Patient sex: M
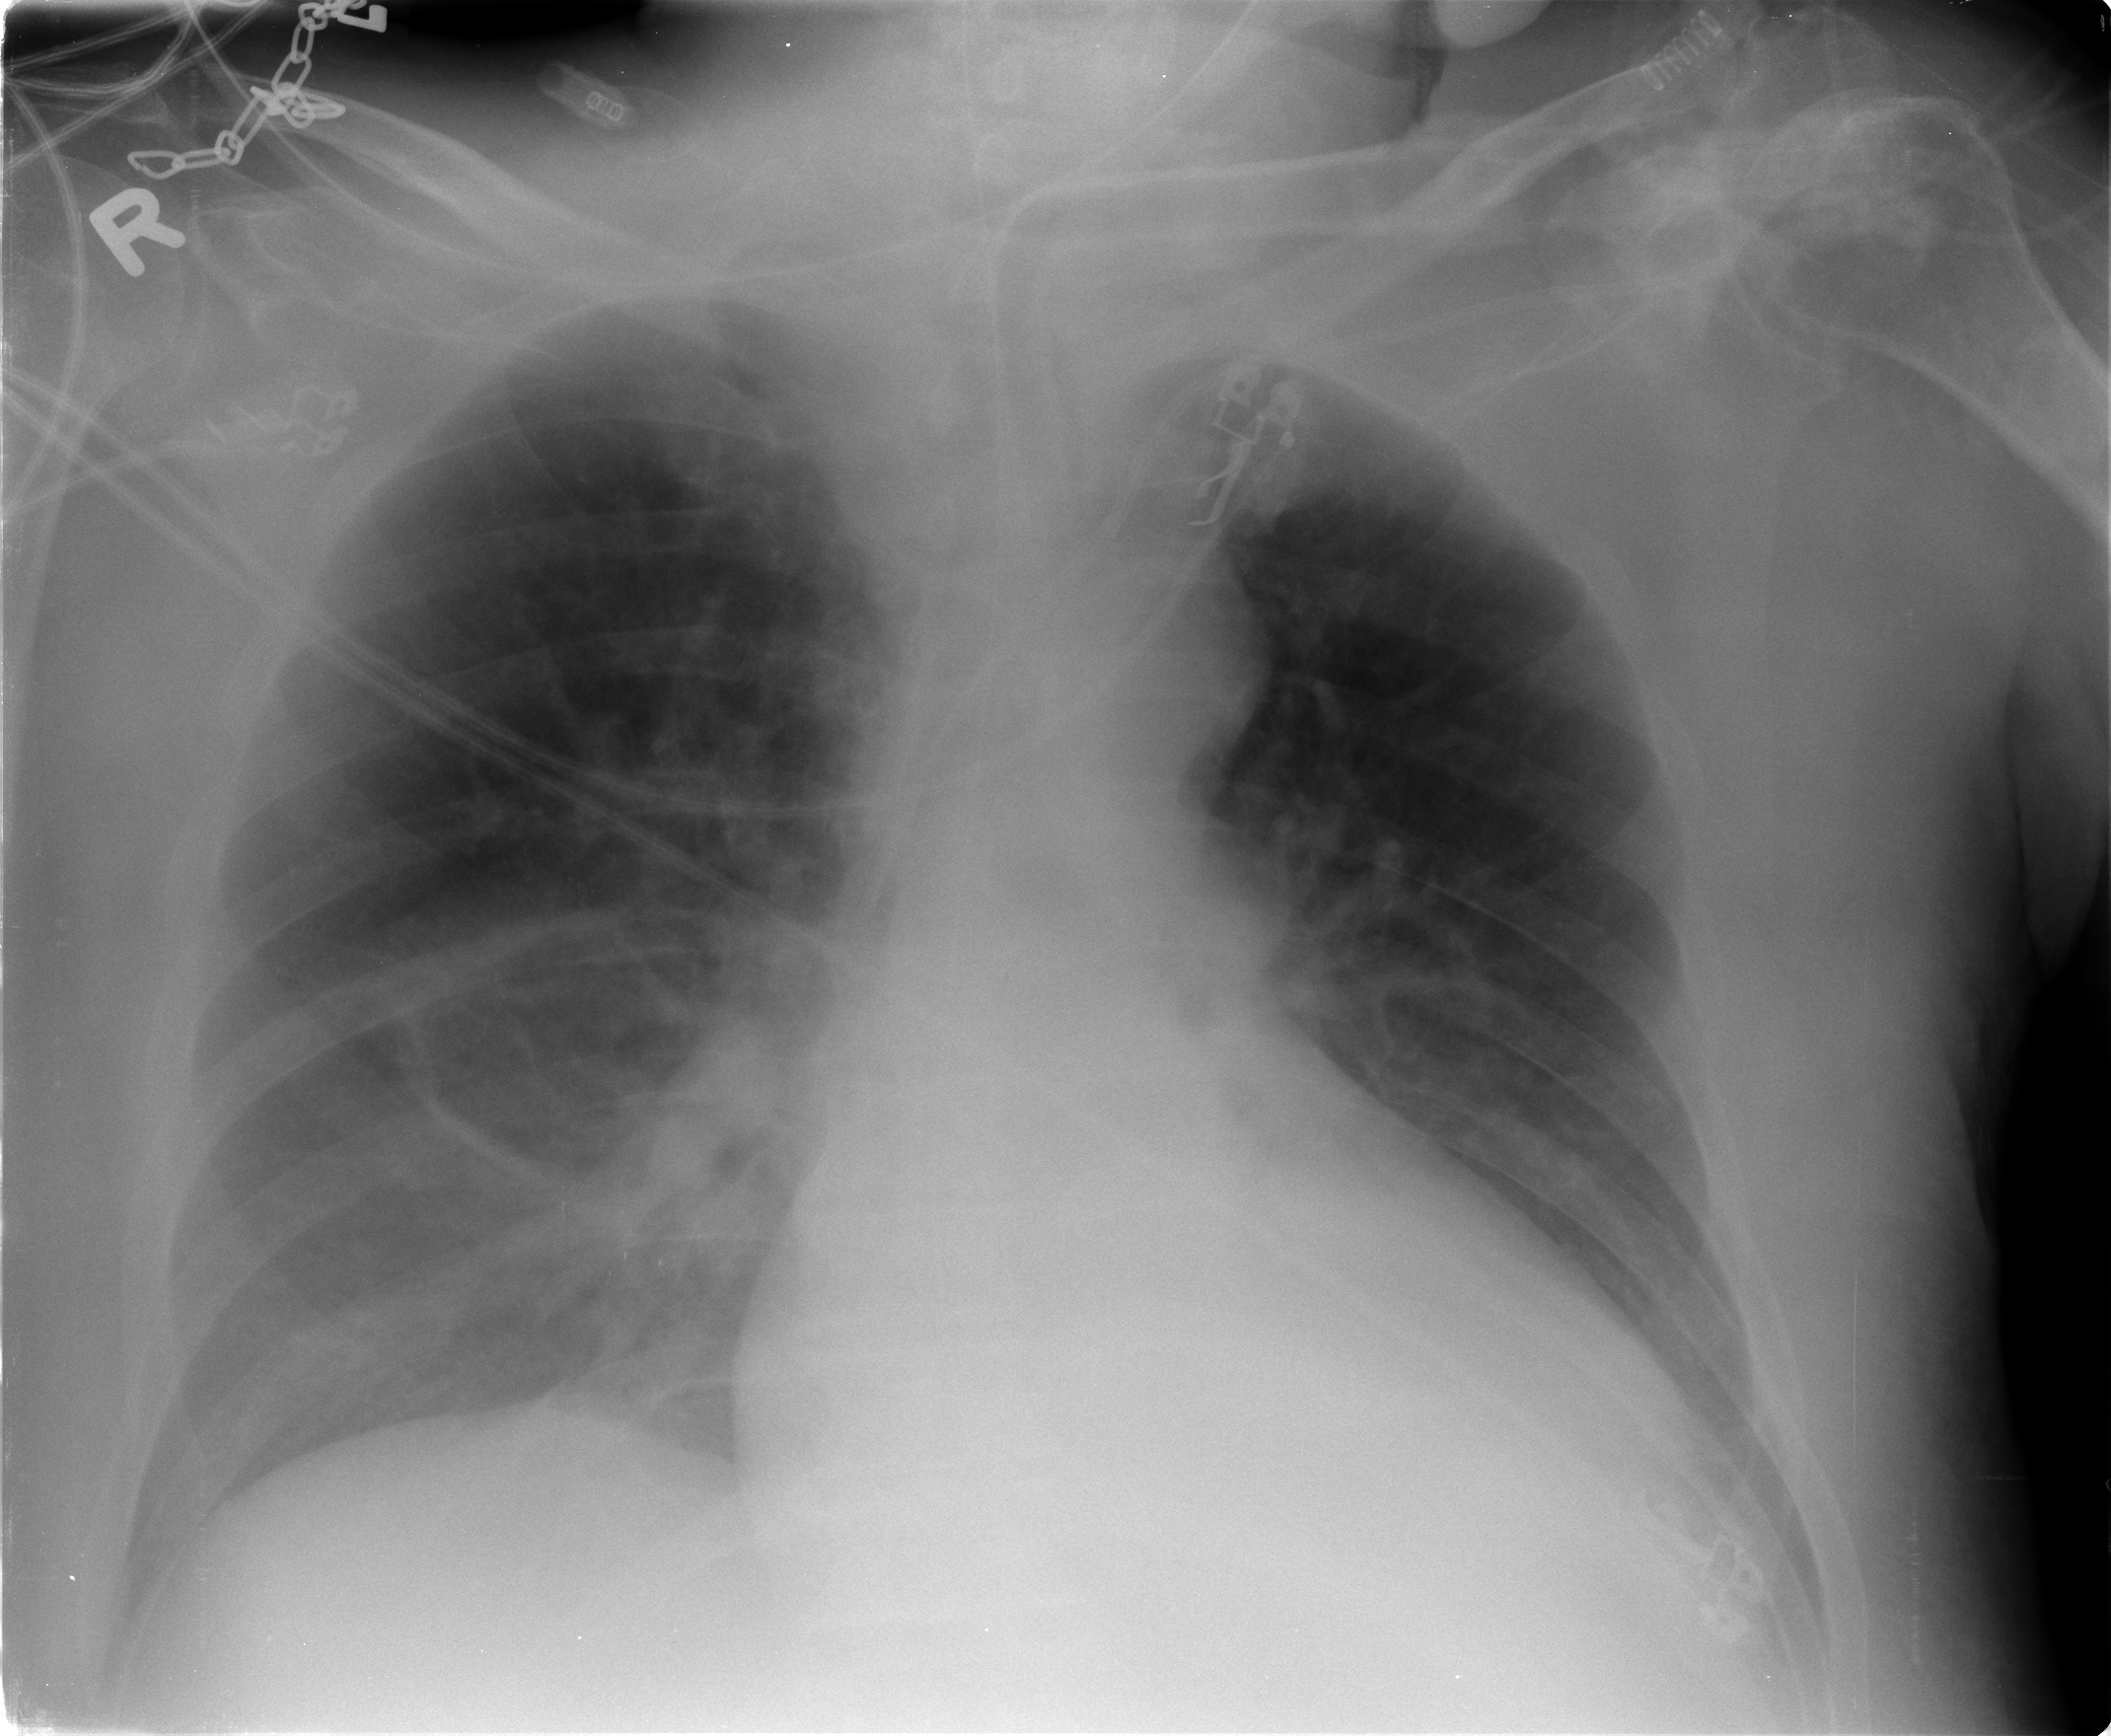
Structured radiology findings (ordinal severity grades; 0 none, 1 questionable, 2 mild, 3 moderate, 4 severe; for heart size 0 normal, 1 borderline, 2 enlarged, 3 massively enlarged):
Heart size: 1
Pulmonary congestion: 2
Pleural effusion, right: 2
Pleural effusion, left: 2
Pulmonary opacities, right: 1
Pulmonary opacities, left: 1
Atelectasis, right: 2
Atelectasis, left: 2